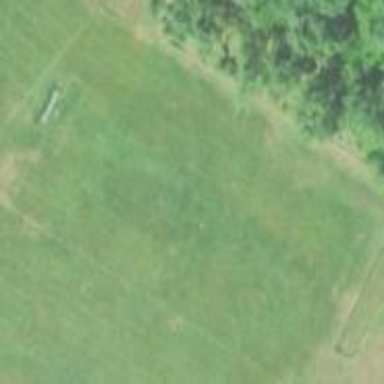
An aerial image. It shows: Soccer pitch for leisureland activities.